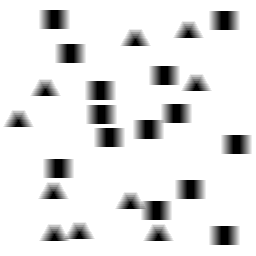
Squares: 14
Triangles: 10
Stars: 0
Total shapes: 24